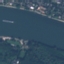
Label: River